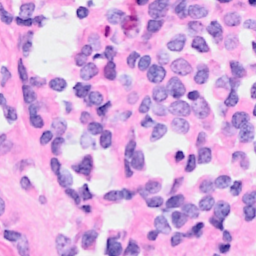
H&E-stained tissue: Breast